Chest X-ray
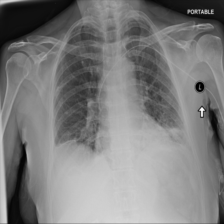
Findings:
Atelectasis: negative
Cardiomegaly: negative
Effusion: negative
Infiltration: negative
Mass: negative
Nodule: negative
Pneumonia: negative
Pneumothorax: negative
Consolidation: negative
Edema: negative
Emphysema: negative
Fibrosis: negative
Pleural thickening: negative
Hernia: negative